Interaction volume radius: 10 \u00c5
Interaction volume height: 20 \u00c5
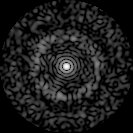
Disorder parameter: 0.8358